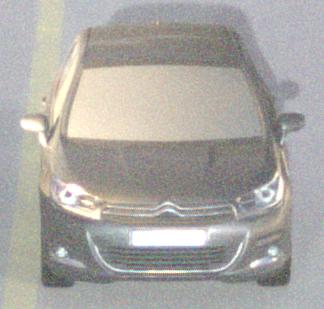
Make: Citroen
Model: C4 VTi 95
Detailed model: C4 (II)
Model produced from: 2012/08
Model produced until: 2013/06
Doors: 5
Color: gray
Road condition: dry road
Daytime: night
Contrast: high contrast